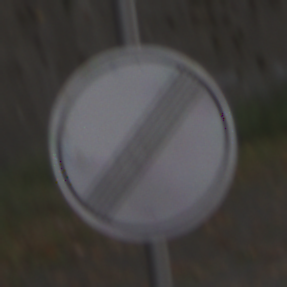
Verkehrszeichen: EndeSaemtlicherBegrenzungen
Umgebung: Outdoor, Suburban
Tageszeit: MorningAfternoon
Wetter: PartlyCloudy
Licht: Natural
Jahreszeit: NotSpecified
Kontrast: MediumContrast